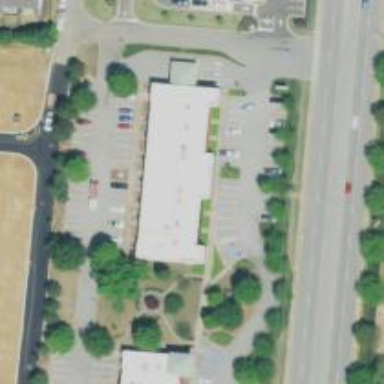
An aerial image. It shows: Healthcare clinic is depicted in the image.